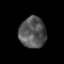
Tissue: prostate
Cell type: T cells
Senescence score: 0.3426
Nuclear area (px): 812
Mean DAPI intensity: 84.145